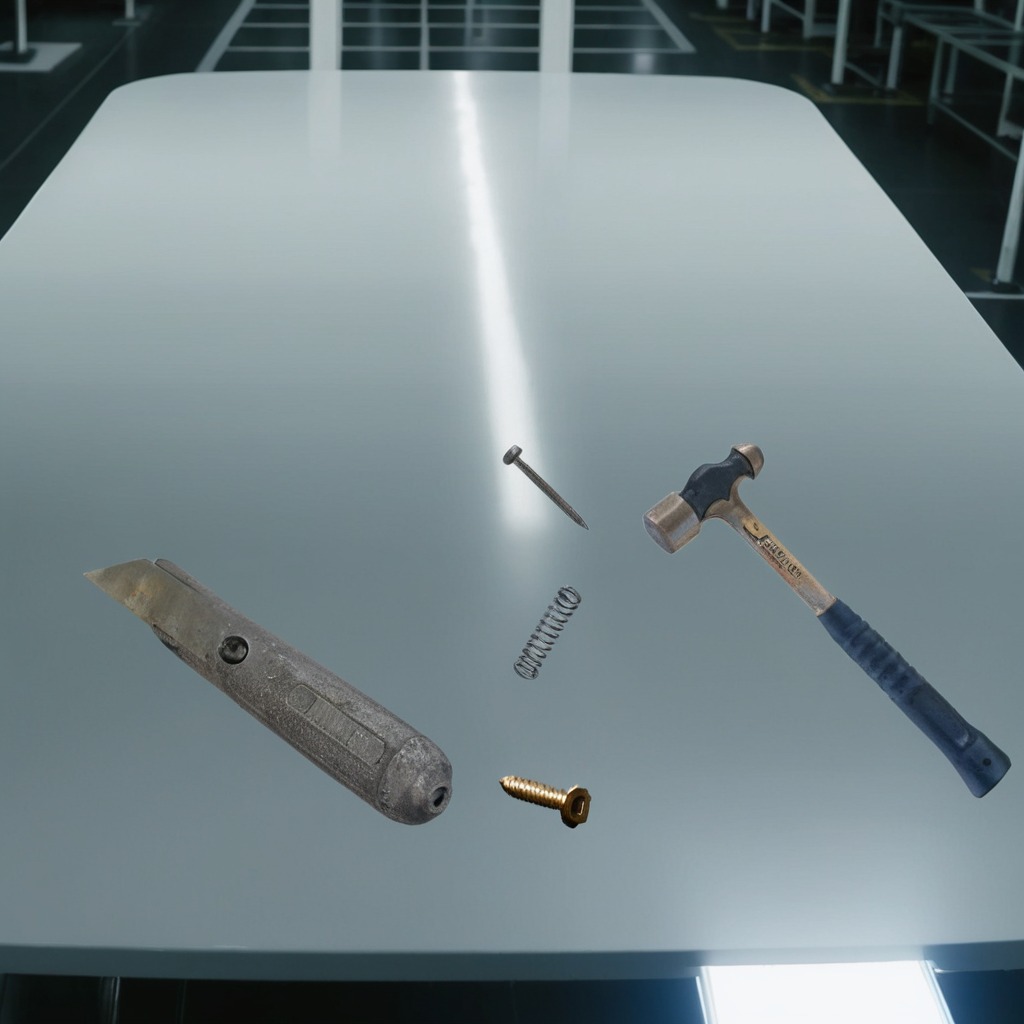
A utility knife, a metal machine screw, an iron nail, a hammer, and a coiled metal spring are lying on the table.